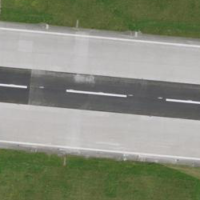
EUNIS habitat code: 57
Species observed at this site:
Corvus corone